Question: I have an interesting problem at hand. In a shared team repo, a team member added a remote to a completely unrelated repository (this was an accident).
e.g.
'''
git remote add foreign-remote https://github.com/some-open-source-project
'''
He checkout out the master branch of that repo and pushed it to our repo.
e.g.
'''
git checkout foreign-remote/master
git checkout -b experiment
git push origin experiment
'''
This created effectively two unrelated sub-graphs within the team repo:

The left part is our proper code, the right part is that foreign repository.
How can we completely remove that right part? It is not causing any harm but it is very annoying and I would like to get rid of this sub-graph, preferably without leaving any traces behind.
Also, is there a way of preventing this from happening?
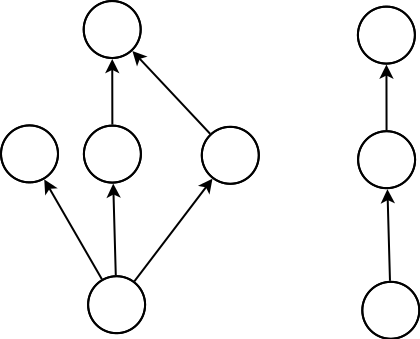
Answer: Remove the branches that points to the wrong graph from the remote. In your case it is 'experiment'.
'''
git push origin :experiment
'''
If other developers already fetched that branch they must do a
'''
git fetch --prune
'''
'''
A F
/|\ |
B C D G
\|/ |
E <-- origin/master H <--- origin/experiment
'''
Now if you remove the 'experiment' branch from 'origin' then commit 'H' will not be referenced anymore. Thus the commits 'F-G-H' will be deleted on a 'git gc'.
After you removed it from the remote. The developers who already fetched it must do a 'git fetch --prune' to remove the remotes that no longer exists.
> Also, is there a way of preventing this from happening?
Use gerrit code review. It let you define fine-grained access rights and you can reject a changeset on review. Thus the wrong commits would be discarded and not get integrated in your repository.